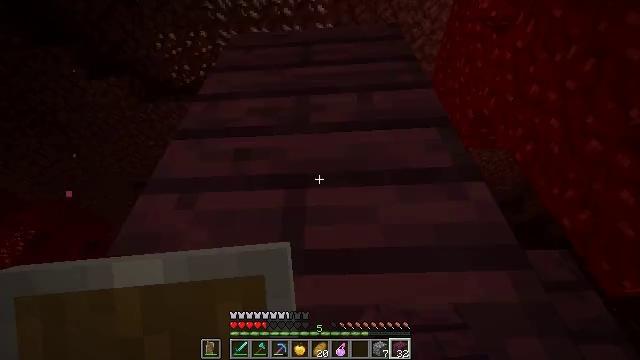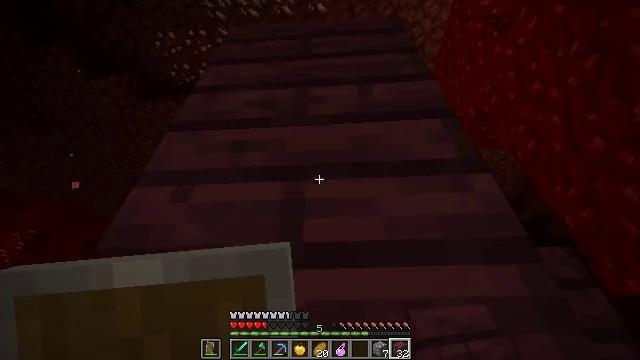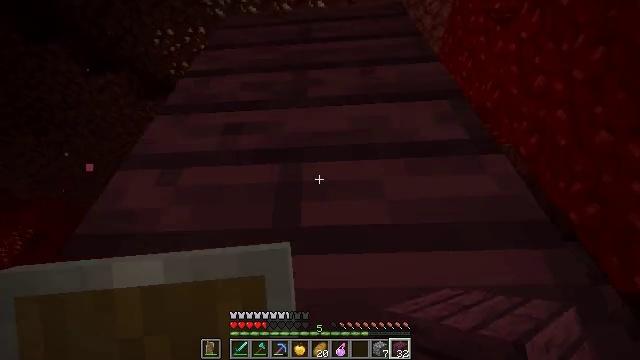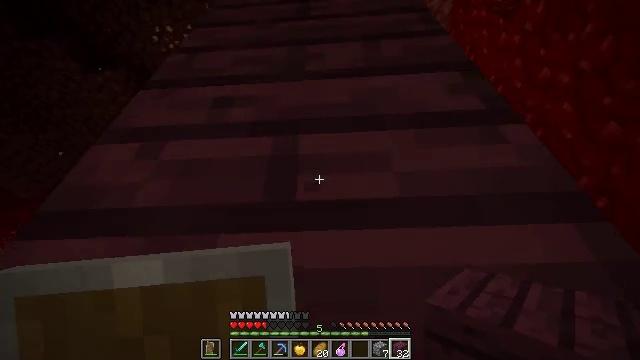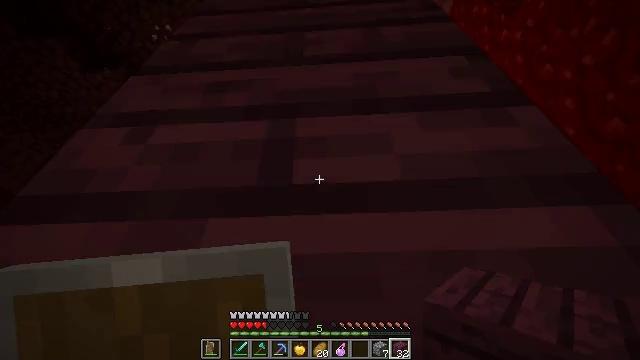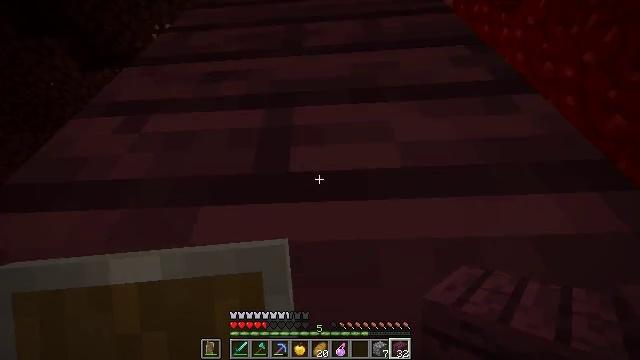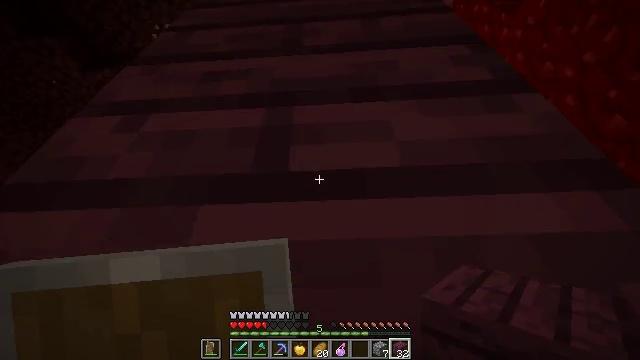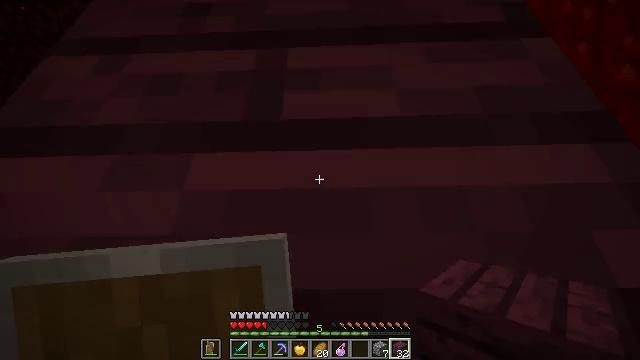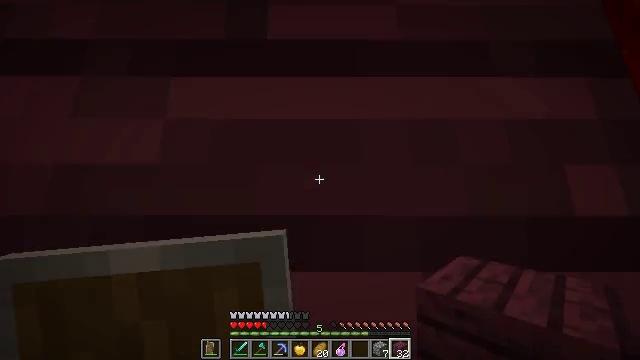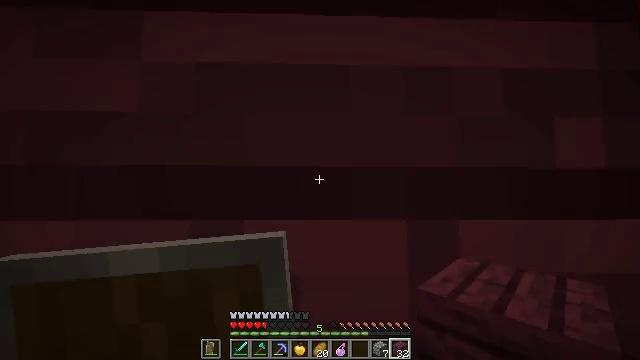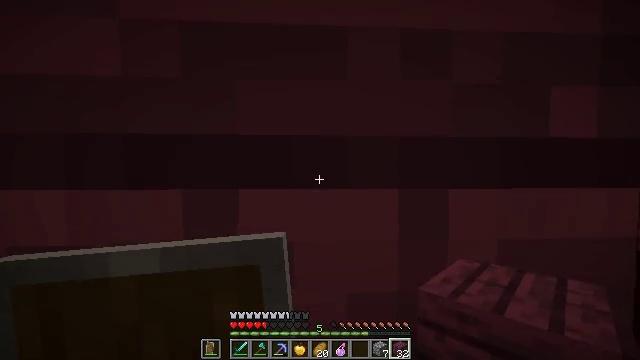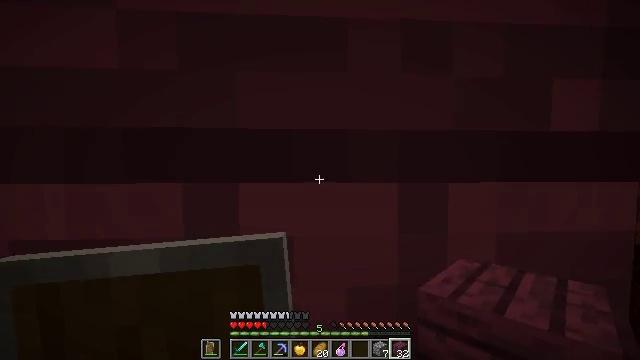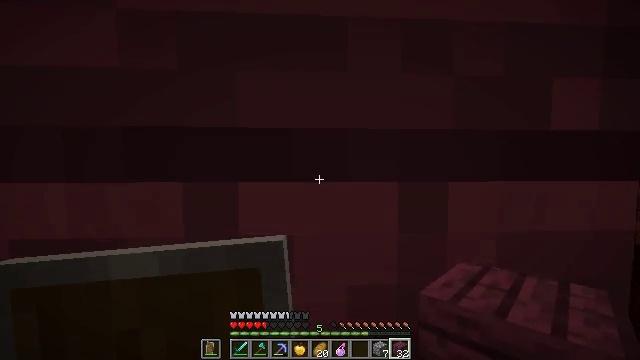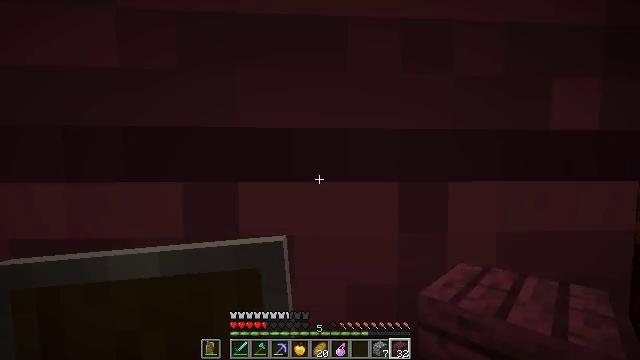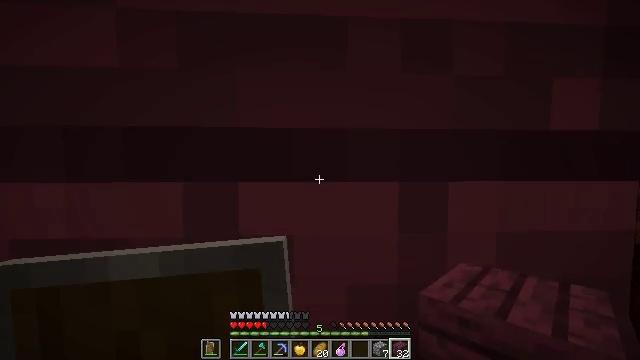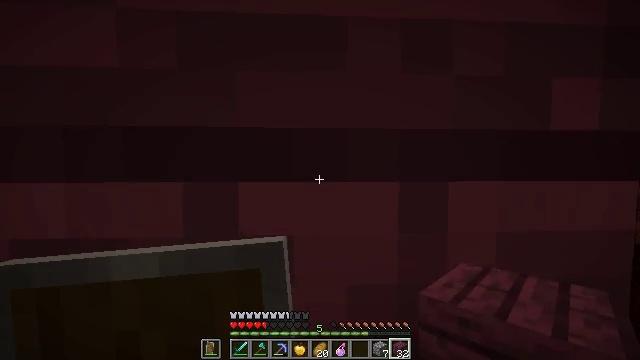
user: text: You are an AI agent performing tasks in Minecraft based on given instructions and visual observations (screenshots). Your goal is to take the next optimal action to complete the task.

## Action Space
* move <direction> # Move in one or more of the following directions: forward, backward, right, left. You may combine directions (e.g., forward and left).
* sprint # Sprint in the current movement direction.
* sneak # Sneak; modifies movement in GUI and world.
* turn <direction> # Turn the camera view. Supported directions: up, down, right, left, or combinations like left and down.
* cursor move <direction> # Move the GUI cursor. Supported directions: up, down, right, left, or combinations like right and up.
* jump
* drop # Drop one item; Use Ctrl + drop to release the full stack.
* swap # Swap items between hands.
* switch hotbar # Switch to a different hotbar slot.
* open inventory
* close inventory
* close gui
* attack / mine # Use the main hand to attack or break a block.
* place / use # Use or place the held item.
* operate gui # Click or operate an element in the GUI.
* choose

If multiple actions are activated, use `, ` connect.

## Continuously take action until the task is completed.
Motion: motion action
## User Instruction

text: Attack the crimson planks to collect them.
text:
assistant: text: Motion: move forward, sneak
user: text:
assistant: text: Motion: move forward, sneak
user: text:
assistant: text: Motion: move forward, sneak
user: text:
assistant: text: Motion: move forward, sneak
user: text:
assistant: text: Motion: move forward, sneak
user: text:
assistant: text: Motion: sneak
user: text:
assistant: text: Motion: sneak, turn right and down
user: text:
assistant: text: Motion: sneak, turn right and down
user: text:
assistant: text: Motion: sneak, turn right and down
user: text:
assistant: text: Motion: sneak, turn right and down
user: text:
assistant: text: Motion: sneak, turn down
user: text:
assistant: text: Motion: sneak
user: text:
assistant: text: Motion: sneak
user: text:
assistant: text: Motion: sneak
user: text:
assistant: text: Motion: sneak
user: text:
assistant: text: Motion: sneak
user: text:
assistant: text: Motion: sneak, switch to hotbar 2
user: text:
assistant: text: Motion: sneak, turn left and up, switch to hotbar 2
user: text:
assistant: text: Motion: sneak, turn left and up
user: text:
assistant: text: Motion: sneak
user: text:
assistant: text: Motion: sneak
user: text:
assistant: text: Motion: sneak
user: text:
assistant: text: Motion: sneak
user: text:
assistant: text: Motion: sneak, attack / mine
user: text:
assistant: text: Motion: sneak, attack / mine
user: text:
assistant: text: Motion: sneak, attack / mine
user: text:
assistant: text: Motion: sneak, attack / mine
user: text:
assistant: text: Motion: sneak, attack / mine
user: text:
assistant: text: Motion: sneak, attack / mine
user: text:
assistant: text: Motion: sneak, attack / mine